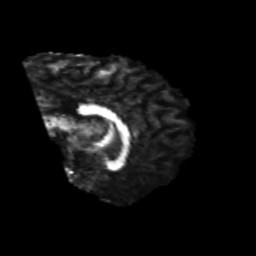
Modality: FA
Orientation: sagittal
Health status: healthy
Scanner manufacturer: philips
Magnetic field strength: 3 T
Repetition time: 6.964 s
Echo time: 0.092 s